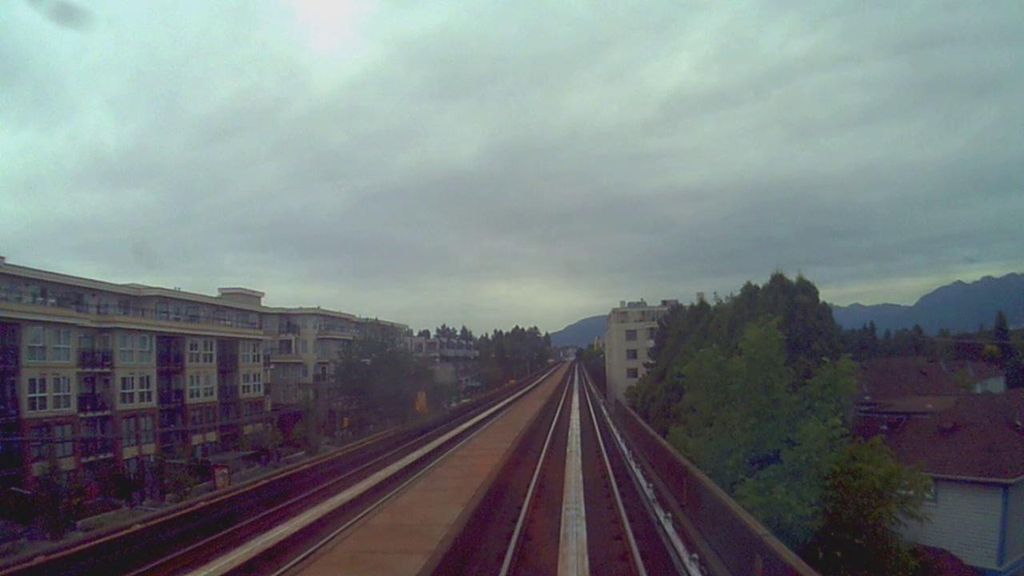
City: vancouver